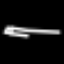
Label: pencil